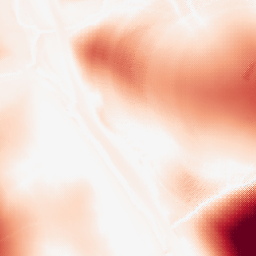
Category: morphological
Decomposition family: tophat
Decomposition parameters: size: 100
mode: white
Upsampling method: regularized
Upsampling parameters: scale: 4
lambda_reg: 0.1
Upsampling scale: 4